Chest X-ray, PA view. Patient: 57 years old, sex M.
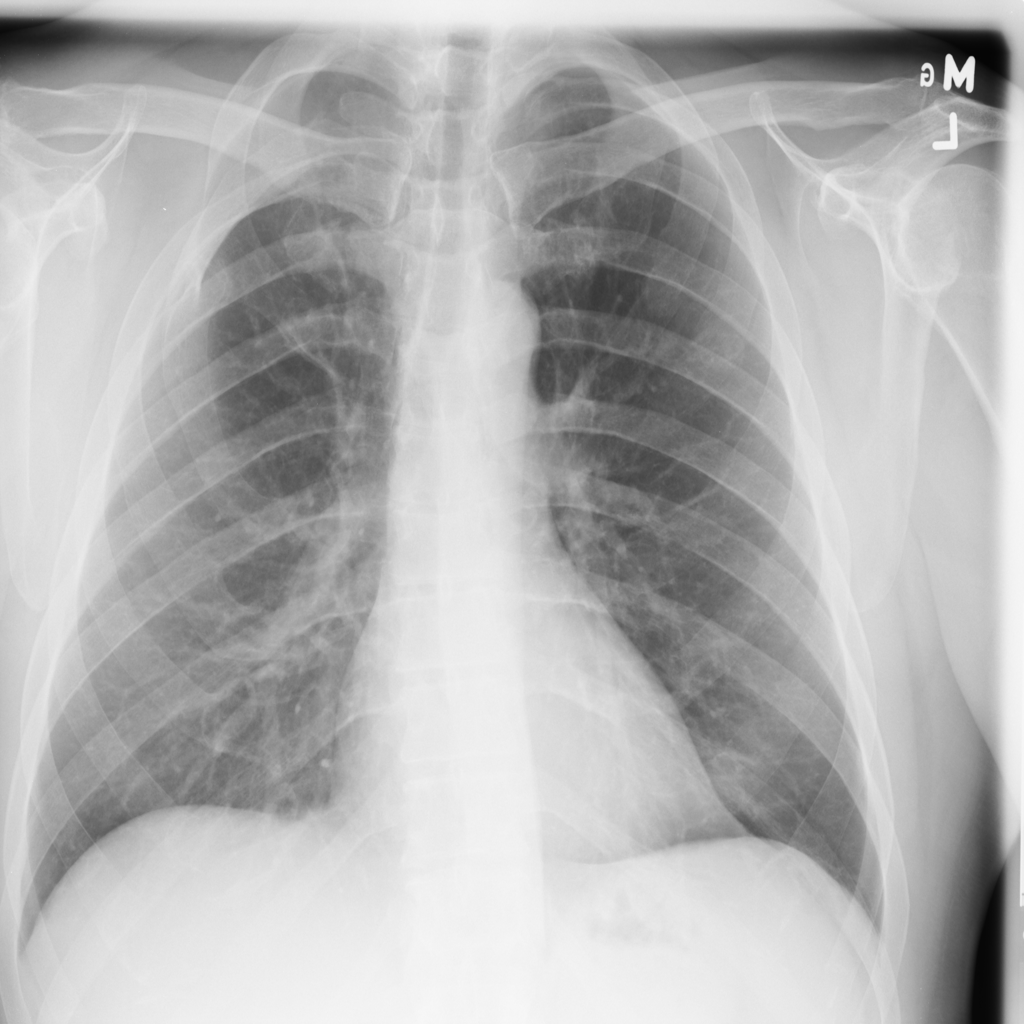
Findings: No Finding